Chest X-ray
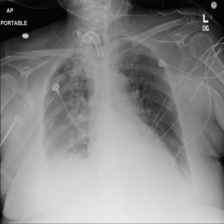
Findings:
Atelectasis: positive
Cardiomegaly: negative
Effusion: positive
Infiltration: negative
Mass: negative
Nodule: negative
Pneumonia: negative
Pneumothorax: negative
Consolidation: positive
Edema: negative
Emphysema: negative
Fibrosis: negative
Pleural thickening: negative
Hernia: negative